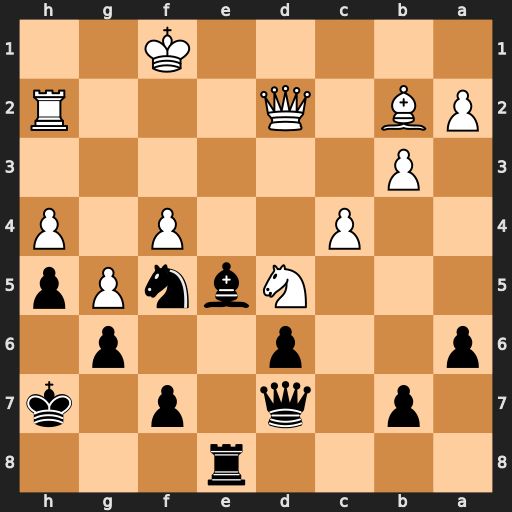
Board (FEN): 4r3/1p1q1p1k/p2p2p1/3NbnPp/2P2P1P/1P6/PB1Q3R/5K2
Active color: b
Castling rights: -
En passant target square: -
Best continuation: Bxb2 Qxb2 Ne3+ Nxe3 Rxe3